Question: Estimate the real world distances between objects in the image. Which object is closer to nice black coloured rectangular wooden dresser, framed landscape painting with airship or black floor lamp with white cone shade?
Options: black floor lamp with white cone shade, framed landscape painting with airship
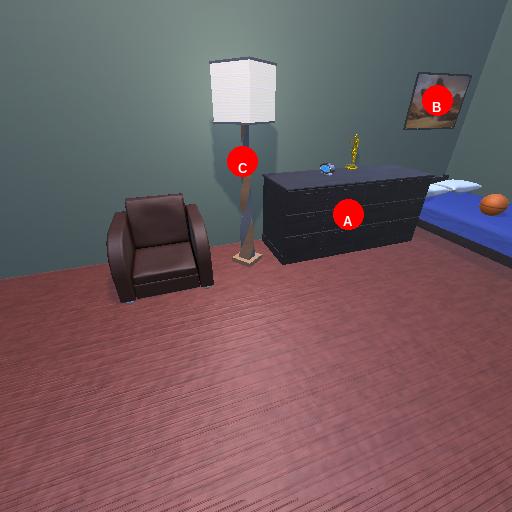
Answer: black floor lamp with white cone shade